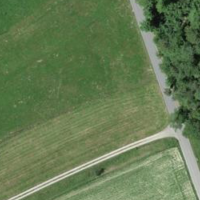
EUNIS habitat code: 52
Species observed at this site:
Euphorbia cyparissias